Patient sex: F
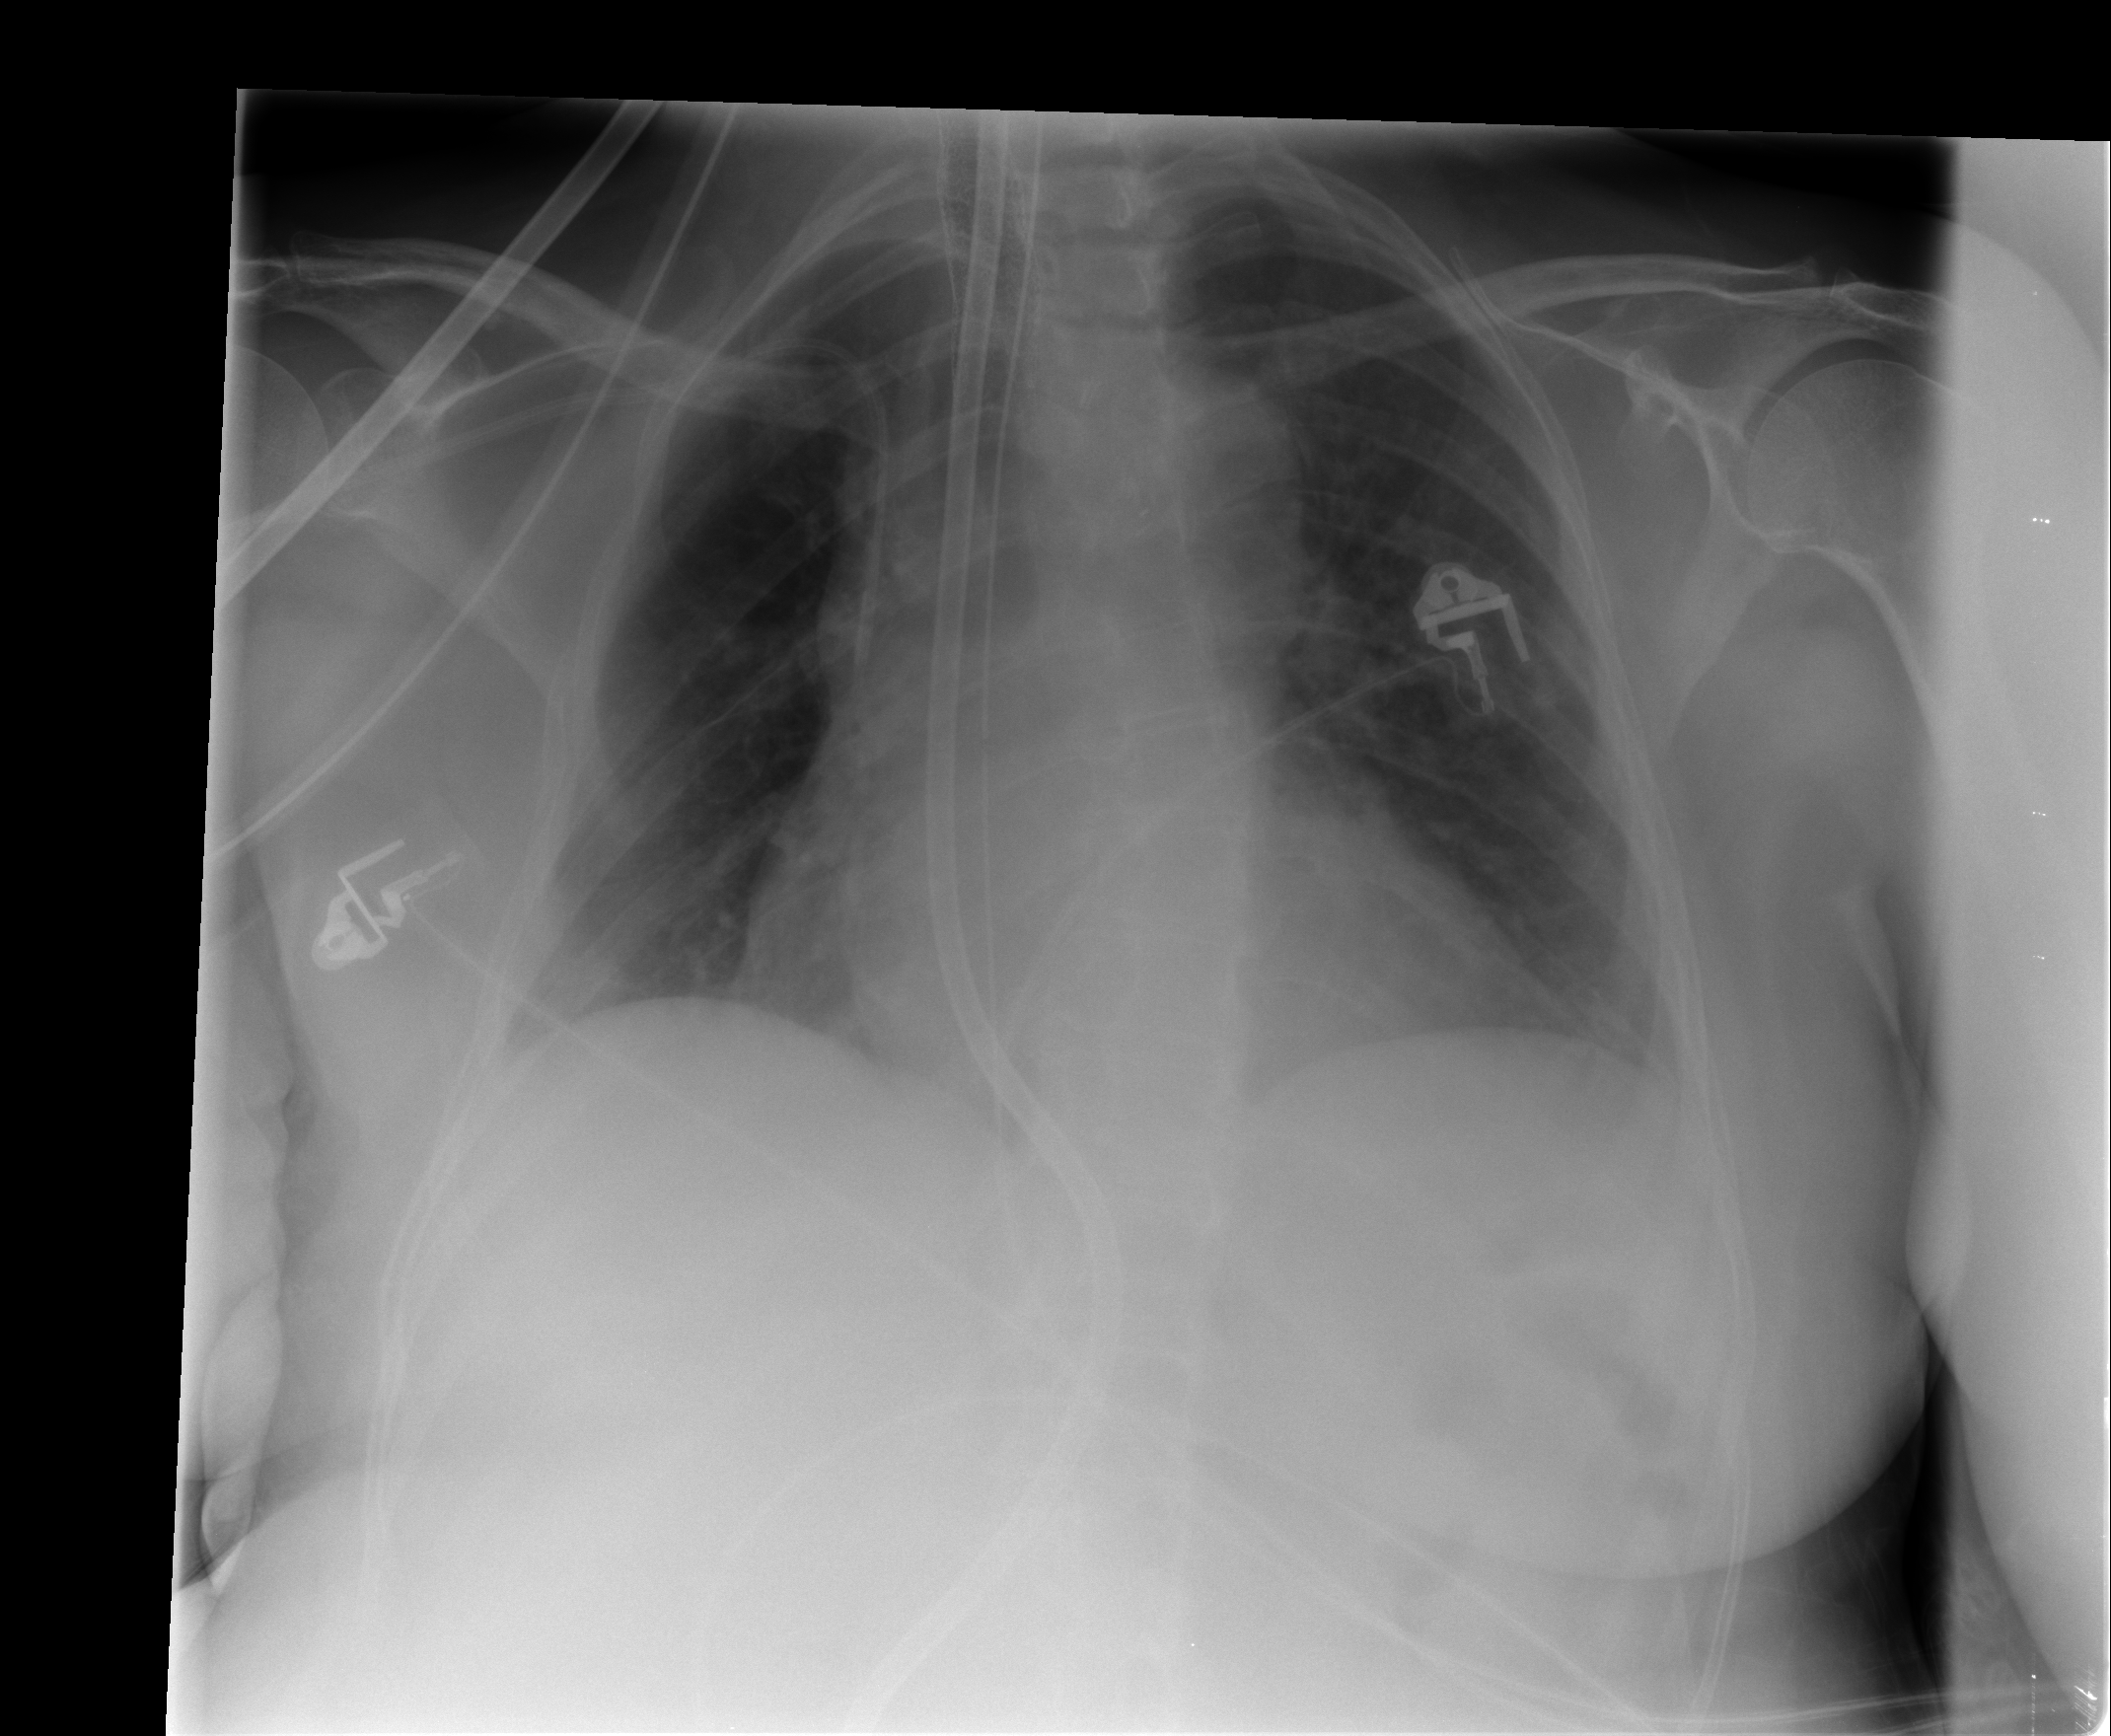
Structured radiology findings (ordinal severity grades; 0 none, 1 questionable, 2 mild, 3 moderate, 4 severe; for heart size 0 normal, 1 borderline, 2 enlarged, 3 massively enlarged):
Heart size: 2
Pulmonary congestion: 2
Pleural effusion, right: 3
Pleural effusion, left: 1
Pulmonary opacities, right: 0
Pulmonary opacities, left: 0
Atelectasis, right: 2
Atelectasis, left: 2